Aerial crown-view tile of a tropical tree (Barro Colorado Island, Panama), acquired 20250915:
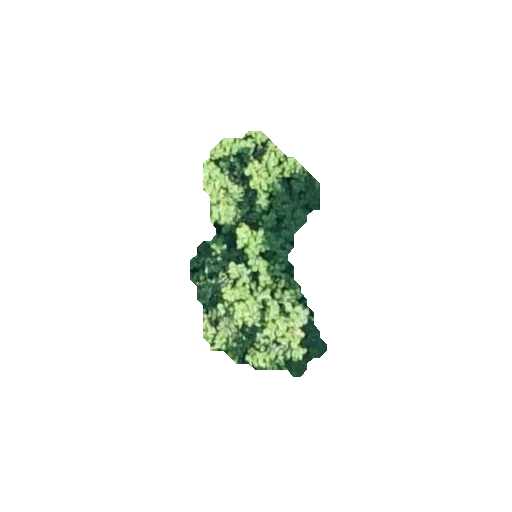
Species: Tachigali panamensis
GBIF accepted scientific name: Tachigali panamensis
Crown area: 32.493 m²